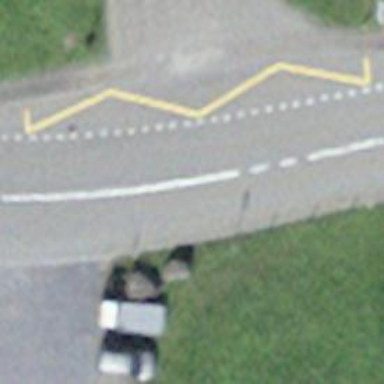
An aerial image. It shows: Bus stop with designated stop position for public transport.